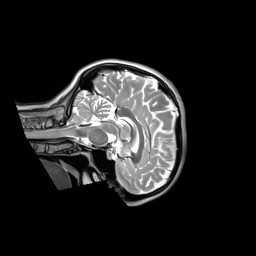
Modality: T2w
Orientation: sagittal
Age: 22
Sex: female
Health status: ill
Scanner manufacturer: siemens
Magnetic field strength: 3 T
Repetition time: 2.8 s
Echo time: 0.326 s